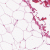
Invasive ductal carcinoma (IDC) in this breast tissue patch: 0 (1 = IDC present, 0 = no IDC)